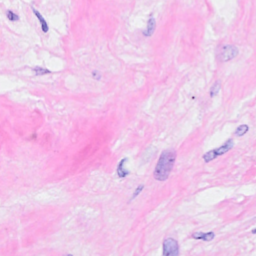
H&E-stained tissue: Breast